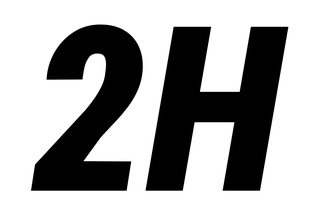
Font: Roboto-Italic_Condensed_Black_Italic